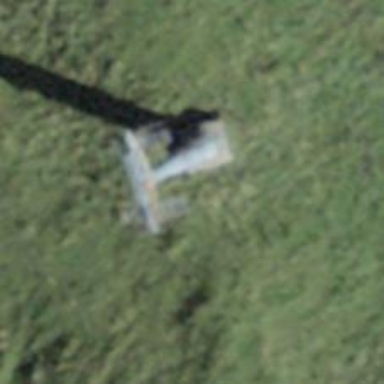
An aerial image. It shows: Pylon for aerialway.